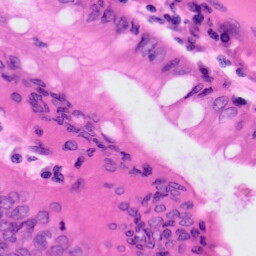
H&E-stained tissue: Colon